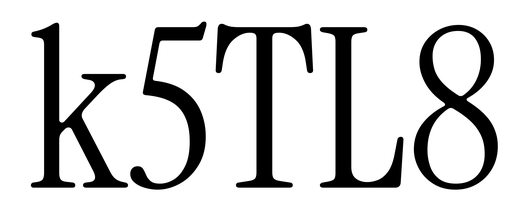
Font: InstrumentSerif-Regular